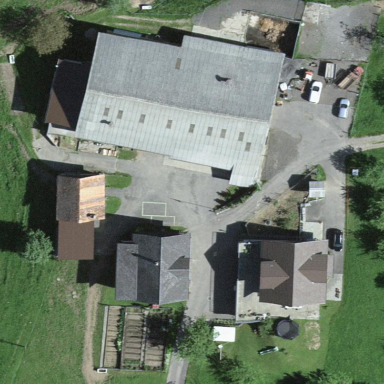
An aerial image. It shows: Farmyard area.